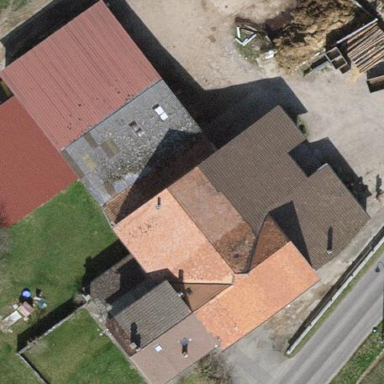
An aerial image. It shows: Simple house.